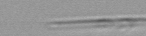
Label: Pseudo-nitzschia